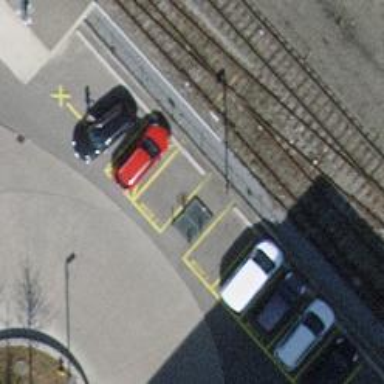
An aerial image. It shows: Car-sharing service available at this location.